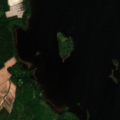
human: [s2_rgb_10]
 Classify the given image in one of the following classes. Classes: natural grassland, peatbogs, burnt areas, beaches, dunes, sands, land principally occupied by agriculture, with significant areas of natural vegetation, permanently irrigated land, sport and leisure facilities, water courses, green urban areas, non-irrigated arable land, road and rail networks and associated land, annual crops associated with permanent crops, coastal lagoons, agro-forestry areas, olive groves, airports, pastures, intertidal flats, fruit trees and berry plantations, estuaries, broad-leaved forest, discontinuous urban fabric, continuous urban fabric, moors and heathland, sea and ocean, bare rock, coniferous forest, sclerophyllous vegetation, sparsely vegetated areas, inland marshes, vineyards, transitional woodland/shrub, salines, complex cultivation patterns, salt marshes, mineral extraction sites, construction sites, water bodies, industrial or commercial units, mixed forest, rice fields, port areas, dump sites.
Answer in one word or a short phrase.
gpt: non-irrigated arable land, land principally occupied by agriculture, with significant areas of natural vegetation, coniferous forest, water bodies